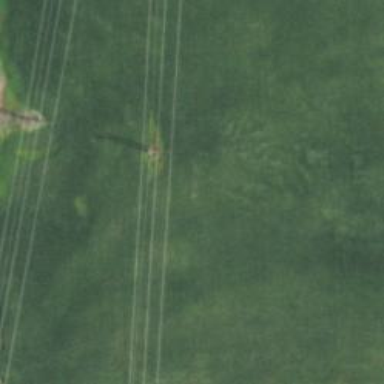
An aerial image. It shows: H-frame power tower with distinctive design.